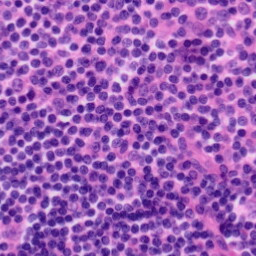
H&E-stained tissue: Tonsil